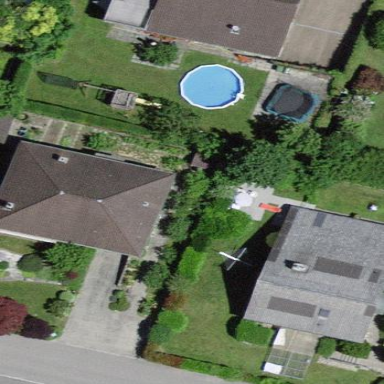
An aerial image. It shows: Detached building.